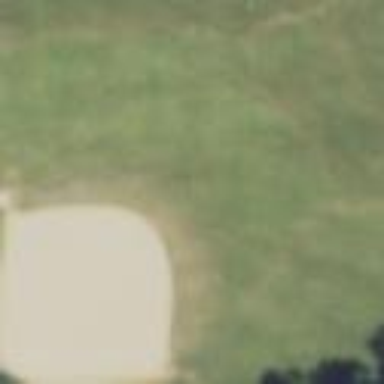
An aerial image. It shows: Baseball pitch for leisure and sports activities.